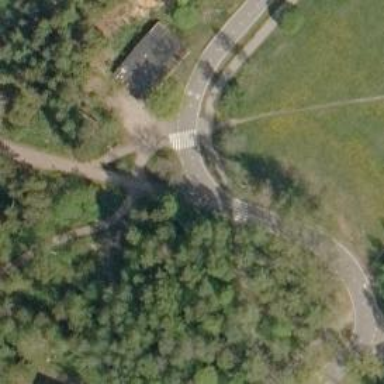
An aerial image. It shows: Uncontrolled crossing on the road.